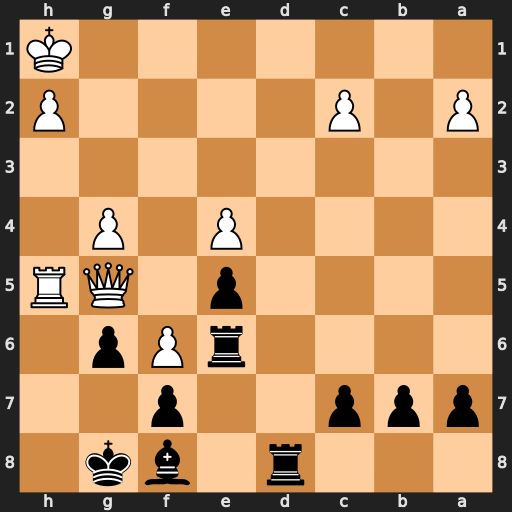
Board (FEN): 3r1bk1/ppp2p2/4rPp1/4p1QR/4P1P1/8/P1P4P/7K
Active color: b
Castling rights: -
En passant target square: -
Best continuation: Rd1+ Kg2 Rc6 Qxe5 Rxc2+